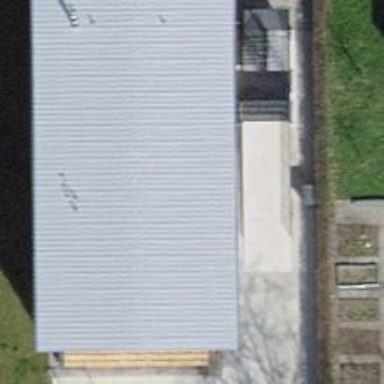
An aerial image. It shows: School building with flat roof.